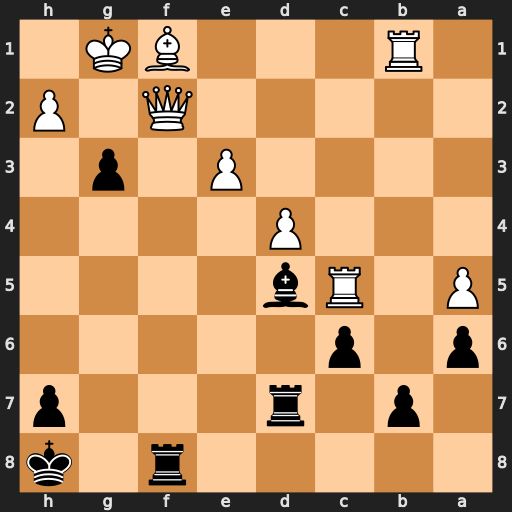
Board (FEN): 5r1k/1p1r3p/p1p5/P1Rb4/3P4/4P1p1/5Q1P/1R3BK1
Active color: b
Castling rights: -
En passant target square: -
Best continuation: gxf2#